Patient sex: M
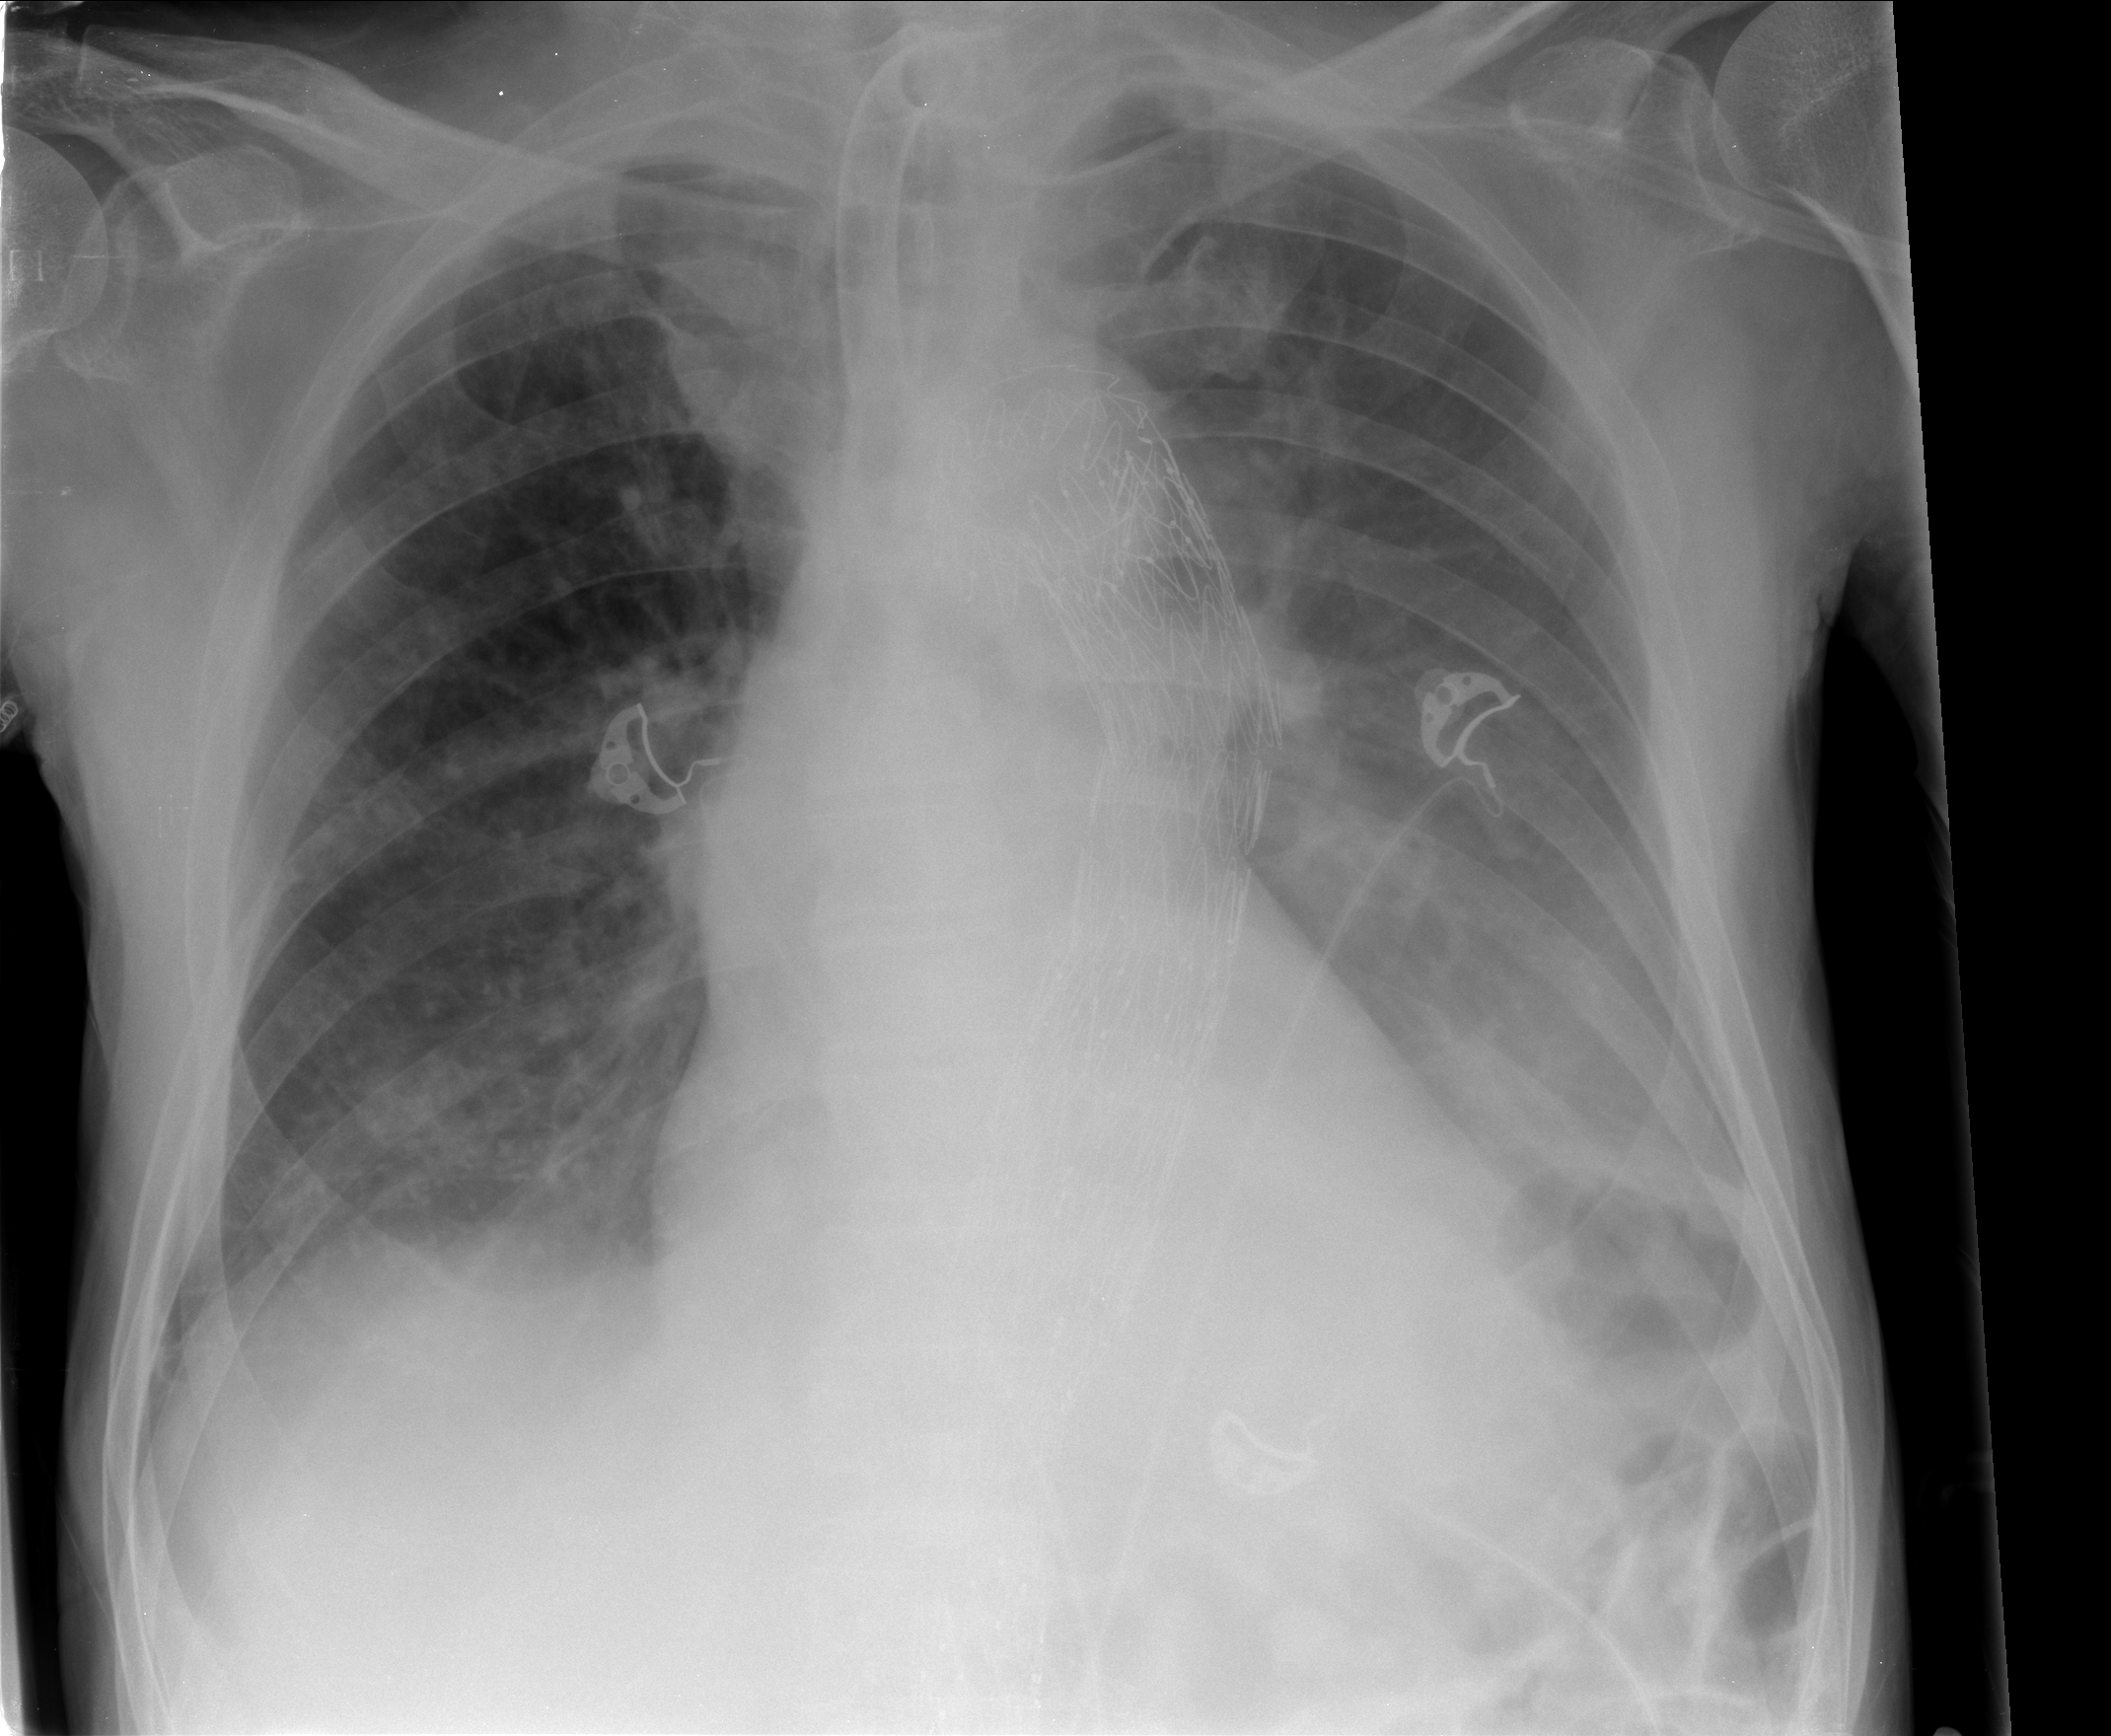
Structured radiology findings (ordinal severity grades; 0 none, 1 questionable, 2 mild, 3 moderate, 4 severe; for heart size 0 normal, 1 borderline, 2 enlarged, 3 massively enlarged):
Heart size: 1
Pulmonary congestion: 0
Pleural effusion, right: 0
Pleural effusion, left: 2
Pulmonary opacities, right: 0
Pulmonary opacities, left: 0
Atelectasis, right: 0
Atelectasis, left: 2